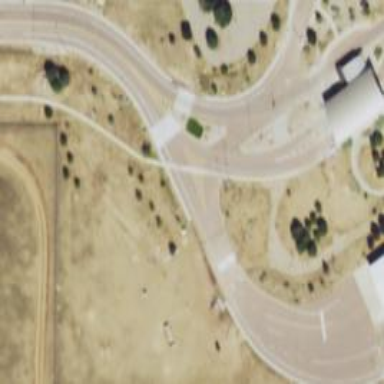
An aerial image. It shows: Uncontrolled zebra crossing on the road.